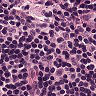
Metastatic tissue present: no